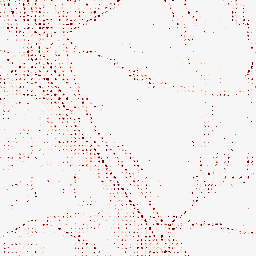
Category: morphological
Decomposition family: morphological_square
Decomposition parameters: operation: opening
size: 3
Upsampling method: sinc_blackman
Upsampling parameters: scale: 8
kernel_size: 4
Upsampling scale: 8